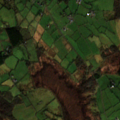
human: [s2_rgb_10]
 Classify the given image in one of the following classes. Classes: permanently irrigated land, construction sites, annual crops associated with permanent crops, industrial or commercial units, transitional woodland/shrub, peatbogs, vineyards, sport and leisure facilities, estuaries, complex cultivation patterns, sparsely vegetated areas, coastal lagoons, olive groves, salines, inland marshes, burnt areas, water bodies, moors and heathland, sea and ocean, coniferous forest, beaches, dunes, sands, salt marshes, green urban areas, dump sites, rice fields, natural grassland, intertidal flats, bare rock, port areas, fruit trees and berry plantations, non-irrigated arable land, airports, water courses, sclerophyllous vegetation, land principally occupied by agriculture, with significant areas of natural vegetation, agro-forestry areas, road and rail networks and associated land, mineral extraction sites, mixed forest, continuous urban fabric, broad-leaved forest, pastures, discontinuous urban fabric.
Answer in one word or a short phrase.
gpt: pastures, peatbogs